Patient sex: M
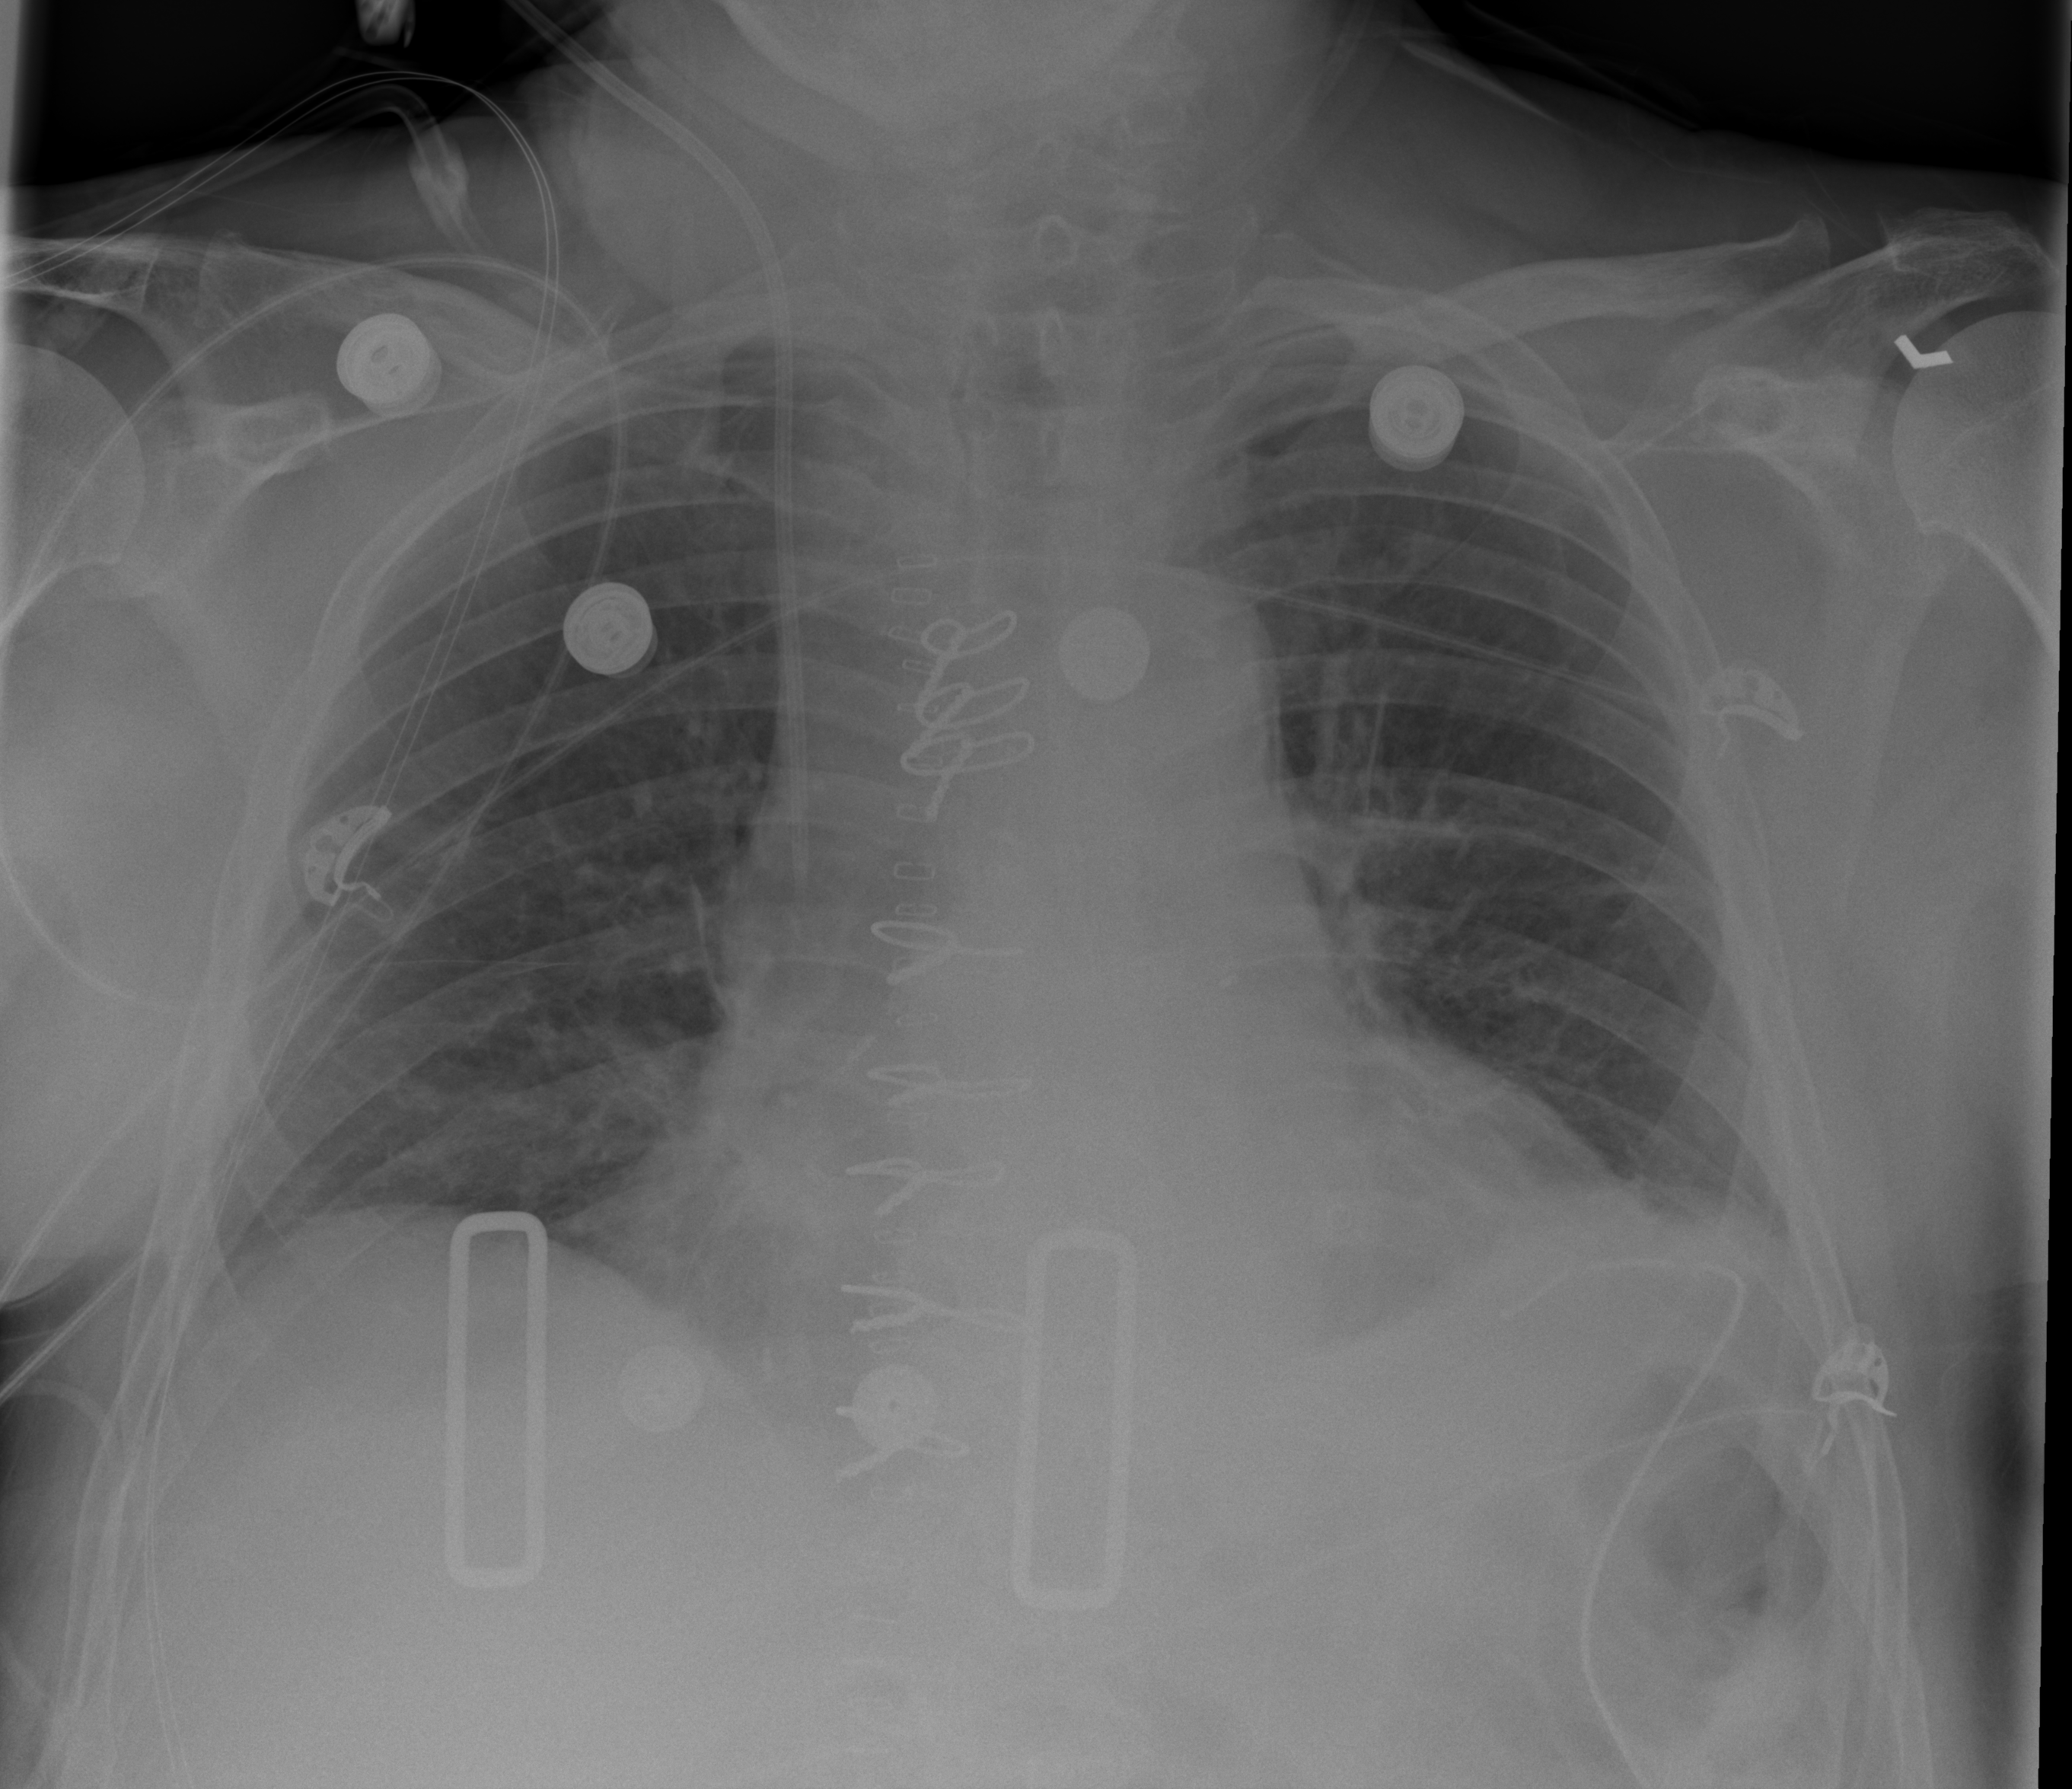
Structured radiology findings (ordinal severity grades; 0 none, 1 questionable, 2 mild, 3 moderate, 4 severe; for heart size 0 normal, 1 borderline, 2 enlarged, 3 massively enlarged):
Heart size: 1
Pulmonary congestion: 0
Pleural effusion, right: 1
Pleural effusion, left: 2
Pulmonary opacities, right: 0
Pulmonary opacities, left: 0
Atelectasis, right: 2
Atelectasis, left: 2